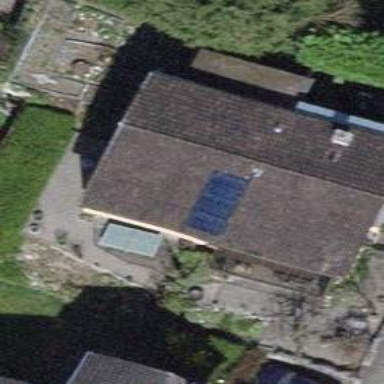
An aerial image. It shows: Solar power generator using photovoltaic panels.